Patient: sex M, age 64
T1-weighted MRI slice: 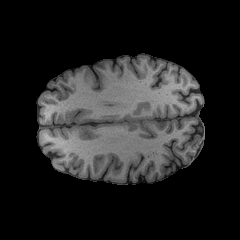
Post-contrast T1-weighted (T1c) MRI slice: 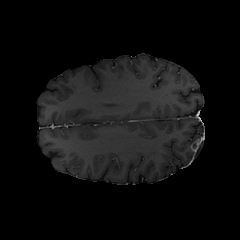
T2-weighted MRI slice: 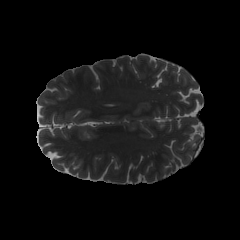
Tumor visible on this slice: no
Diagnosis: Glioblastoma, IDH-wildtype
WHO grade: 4